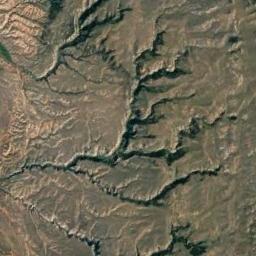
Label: mountain